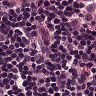
Metastatic tissue present: no